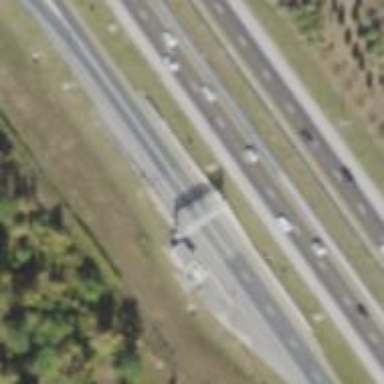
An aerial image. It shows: Toll gantry on the road.